Aerial crown-view tile of a tropical tree (Barro Colorado Island, Panama), acquired 20250818:
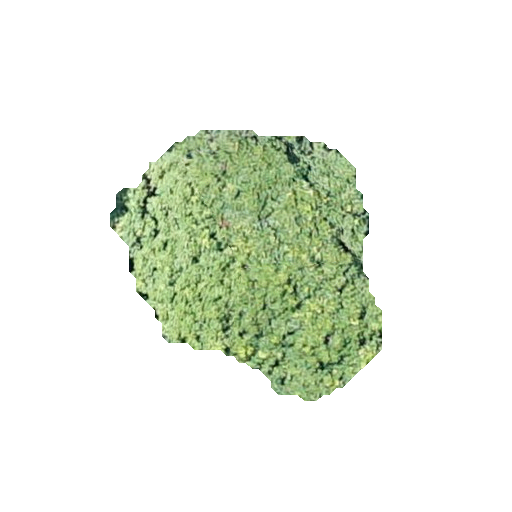
Species: Protium stevensonii
GBIF accepted scientific name: Tetragastris panamensis
Crown area: 74.253 m²